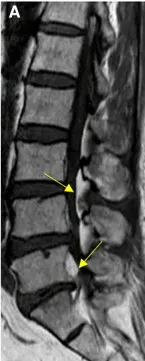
Spinal MRI images of patient #1. (A-C) Preoperative Sagittal T1, STIR and axial T2 weighted images show an overgrowth of epidural fat compressing the dural sac at L3-L5 (arrows), Manjila grading as Type II (dorsal) moderate severity with ventrally pushed thecal sac. Of note, L5-S1 level showed Manjila Type I (ventral) SEL with significant severity with dorsally pushed thecal sac.
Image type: radiology (mri)